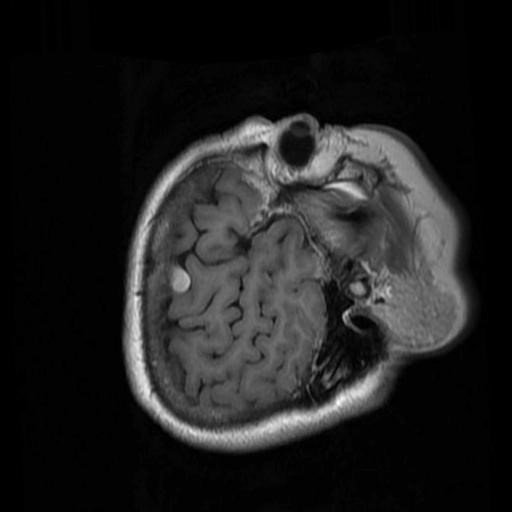
Label: brain_menin